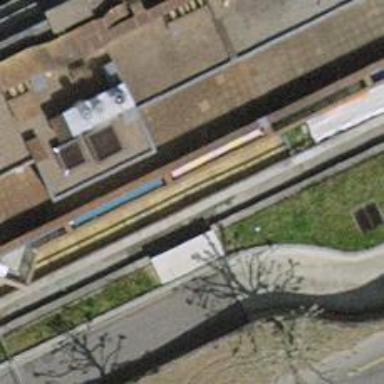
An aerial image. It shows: Footway tunnel passing through building.